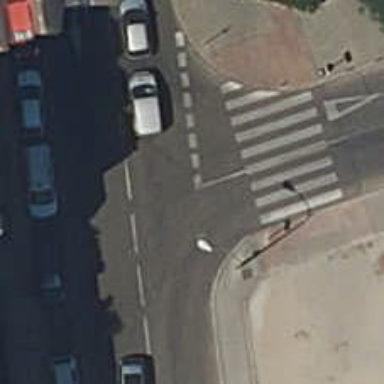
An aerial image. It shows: Road with "give way" sign.